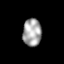
Tissue: skin
Cell type: Myeloid cells
Senescence score: 0.7258
Nuclear area (px): 506
Mean DAPI intensity: 164.14